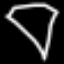
Label: diamond